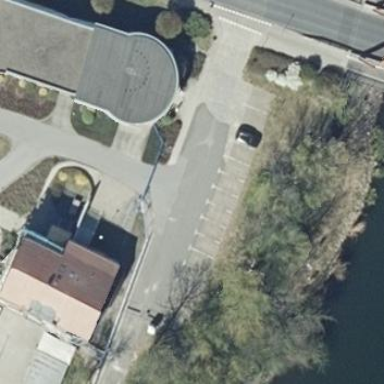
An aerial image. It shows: Parking area with surface.